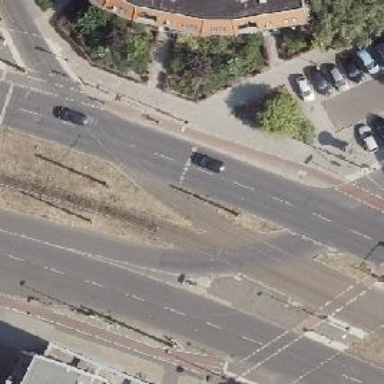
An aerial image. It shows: Secondary road with asphalt surface and cycle track on the right side.